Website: bh-photo
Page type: store-pickup
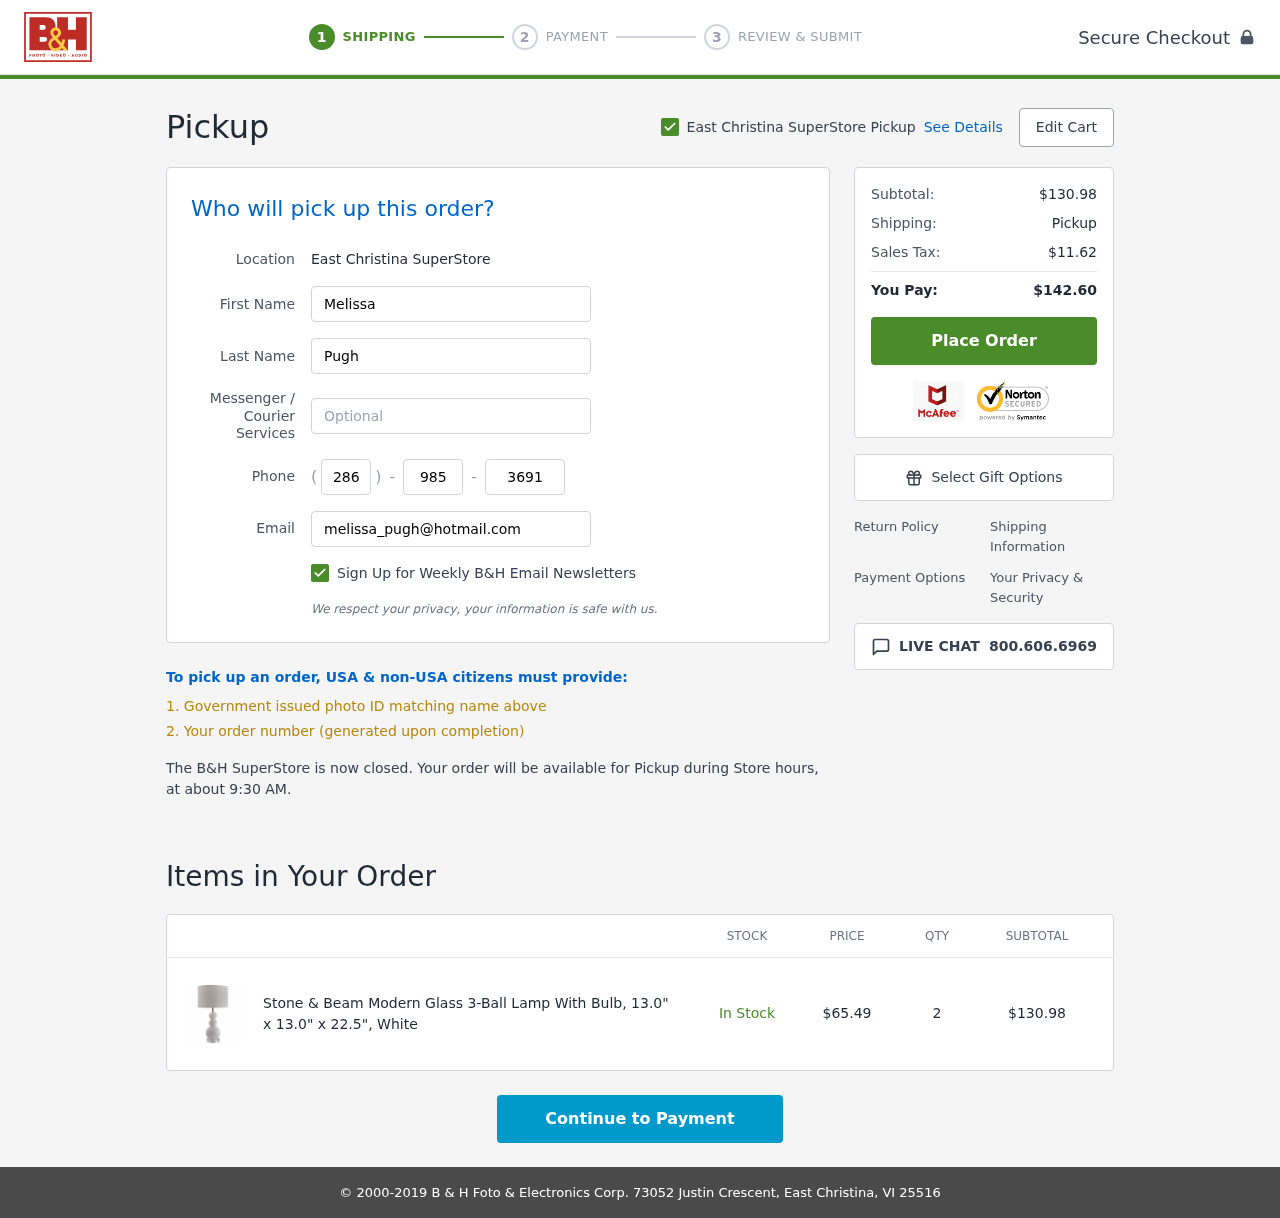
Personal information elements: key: PII_EMAIL
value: melissa_pugh@hotmail.com
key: PII_FIRSTNAME
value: Melissa
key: PII_LASTNAME
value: Pugh
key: PII_LOCATION1_CITY
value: East Christina SuperStore Pickup
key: PII_LOCATION1_CITY
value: East Christina SuperStore
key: PII_PHONE_AREA
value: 286
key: PII_PHONE_PREFIX
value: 985
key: PII_PHONE_SUFFIX
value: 3691
Product elements: key: PRODUCT1_NAME
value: Stone & Beam Modern Glass 3-Ball Lamp With Bulb, 13.0" x 13.0" x 22.5", White
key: PRODUCT1_PRICE
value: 65.49
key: PRODUCT1_QUANTITY
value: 2
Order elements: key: ORDER_SUBTOTAL
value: $130.98
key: ORDER_TAX
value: $11.62
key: ORDER_TOTAL
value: $142.60